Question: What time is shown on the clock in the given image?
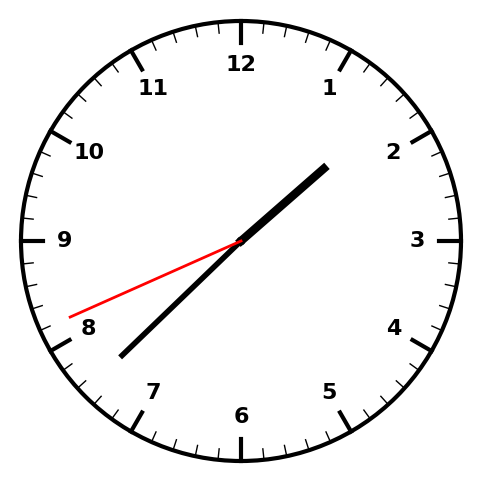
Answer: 01:37:41